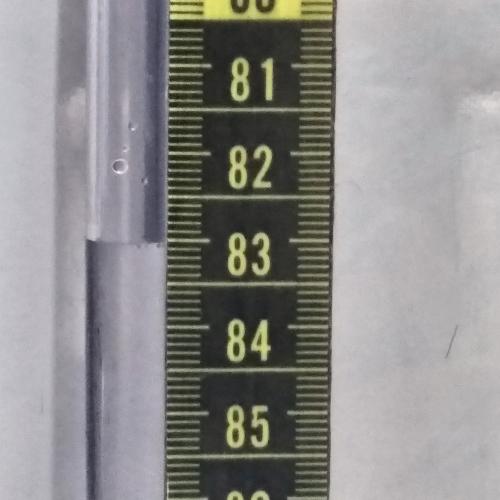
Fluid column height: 83.0 cm